Question: What is the maximum memory one application can use? Please find instrument screenshot with this message. What is this real memory and virtual memory limitation?

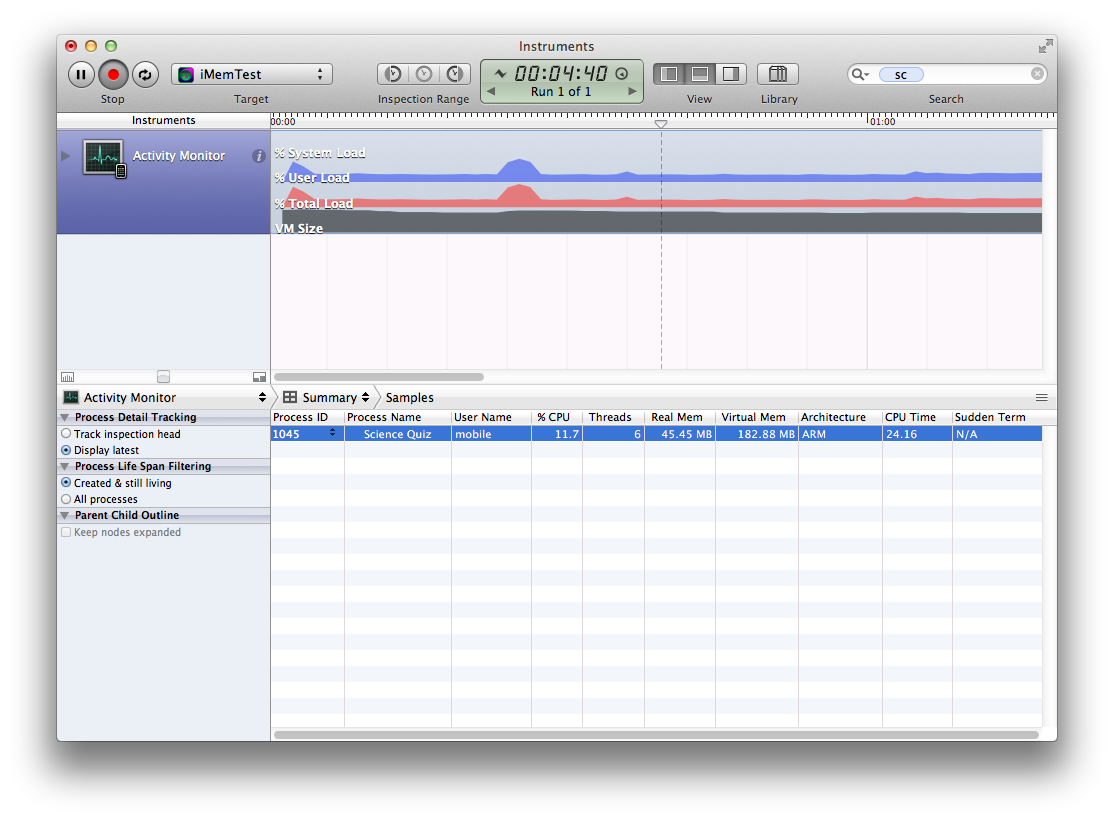
Answer: I don't think I can answer your question directly, but a few thoughts:
1. In terms of physical RAM available, as you can see from the Wikipedia overview of iPhone models, it varies from 128MB for original iPhone and the 3G, 256MB for the 3Gs, and 512MB for the 4 and 4S.
2. According to Apple's iOS App Programming Guide, virtual memory isn't paged memory from physical disk/storage (like you see in a desktop OS), so I would have assumed that iOS is simply allocating physical RAM as virtual memory to the apps, less that consumed by the OS (and any background apps). Also, see Apple's discussion of virtual memory in their Memory Usage Performance Guidelines.
3. Finally, see this SO post about determining the available memory. As way of a data point, on a development 3GS running iOS 5.1.1, the algorithm in that SO post is reporting ~228MB total available memory with ~100MB free (in a fairly simple storyboard ARC test project with a ton of view controllers, of which only two are actively used at the point of testing the available memory). If this is any indication, it looks like it yields much of the physical RAM, presumably using some of the memory for iOS apps like SpringBoard and the like. If I ran other user apps in the background, the memory reported by my test app was accordingly diminished (both the total "available" and "free" ... e.g. with Facebook running in the background, I lost 20-30MB), but if I terminated the other apps manually, the memory was recovered and available to my memory testing app. I assume if the memory available for my current app was sufficiently diminished, iOS would have dismissed those other apps running in the background for me, but I didn't test that.
Bottom line, it looks like the memory available to an app seems to be a function of (a) physical RAM dictated by the particular model of the device; and (b) what other apps are still running in the background.